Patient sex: M
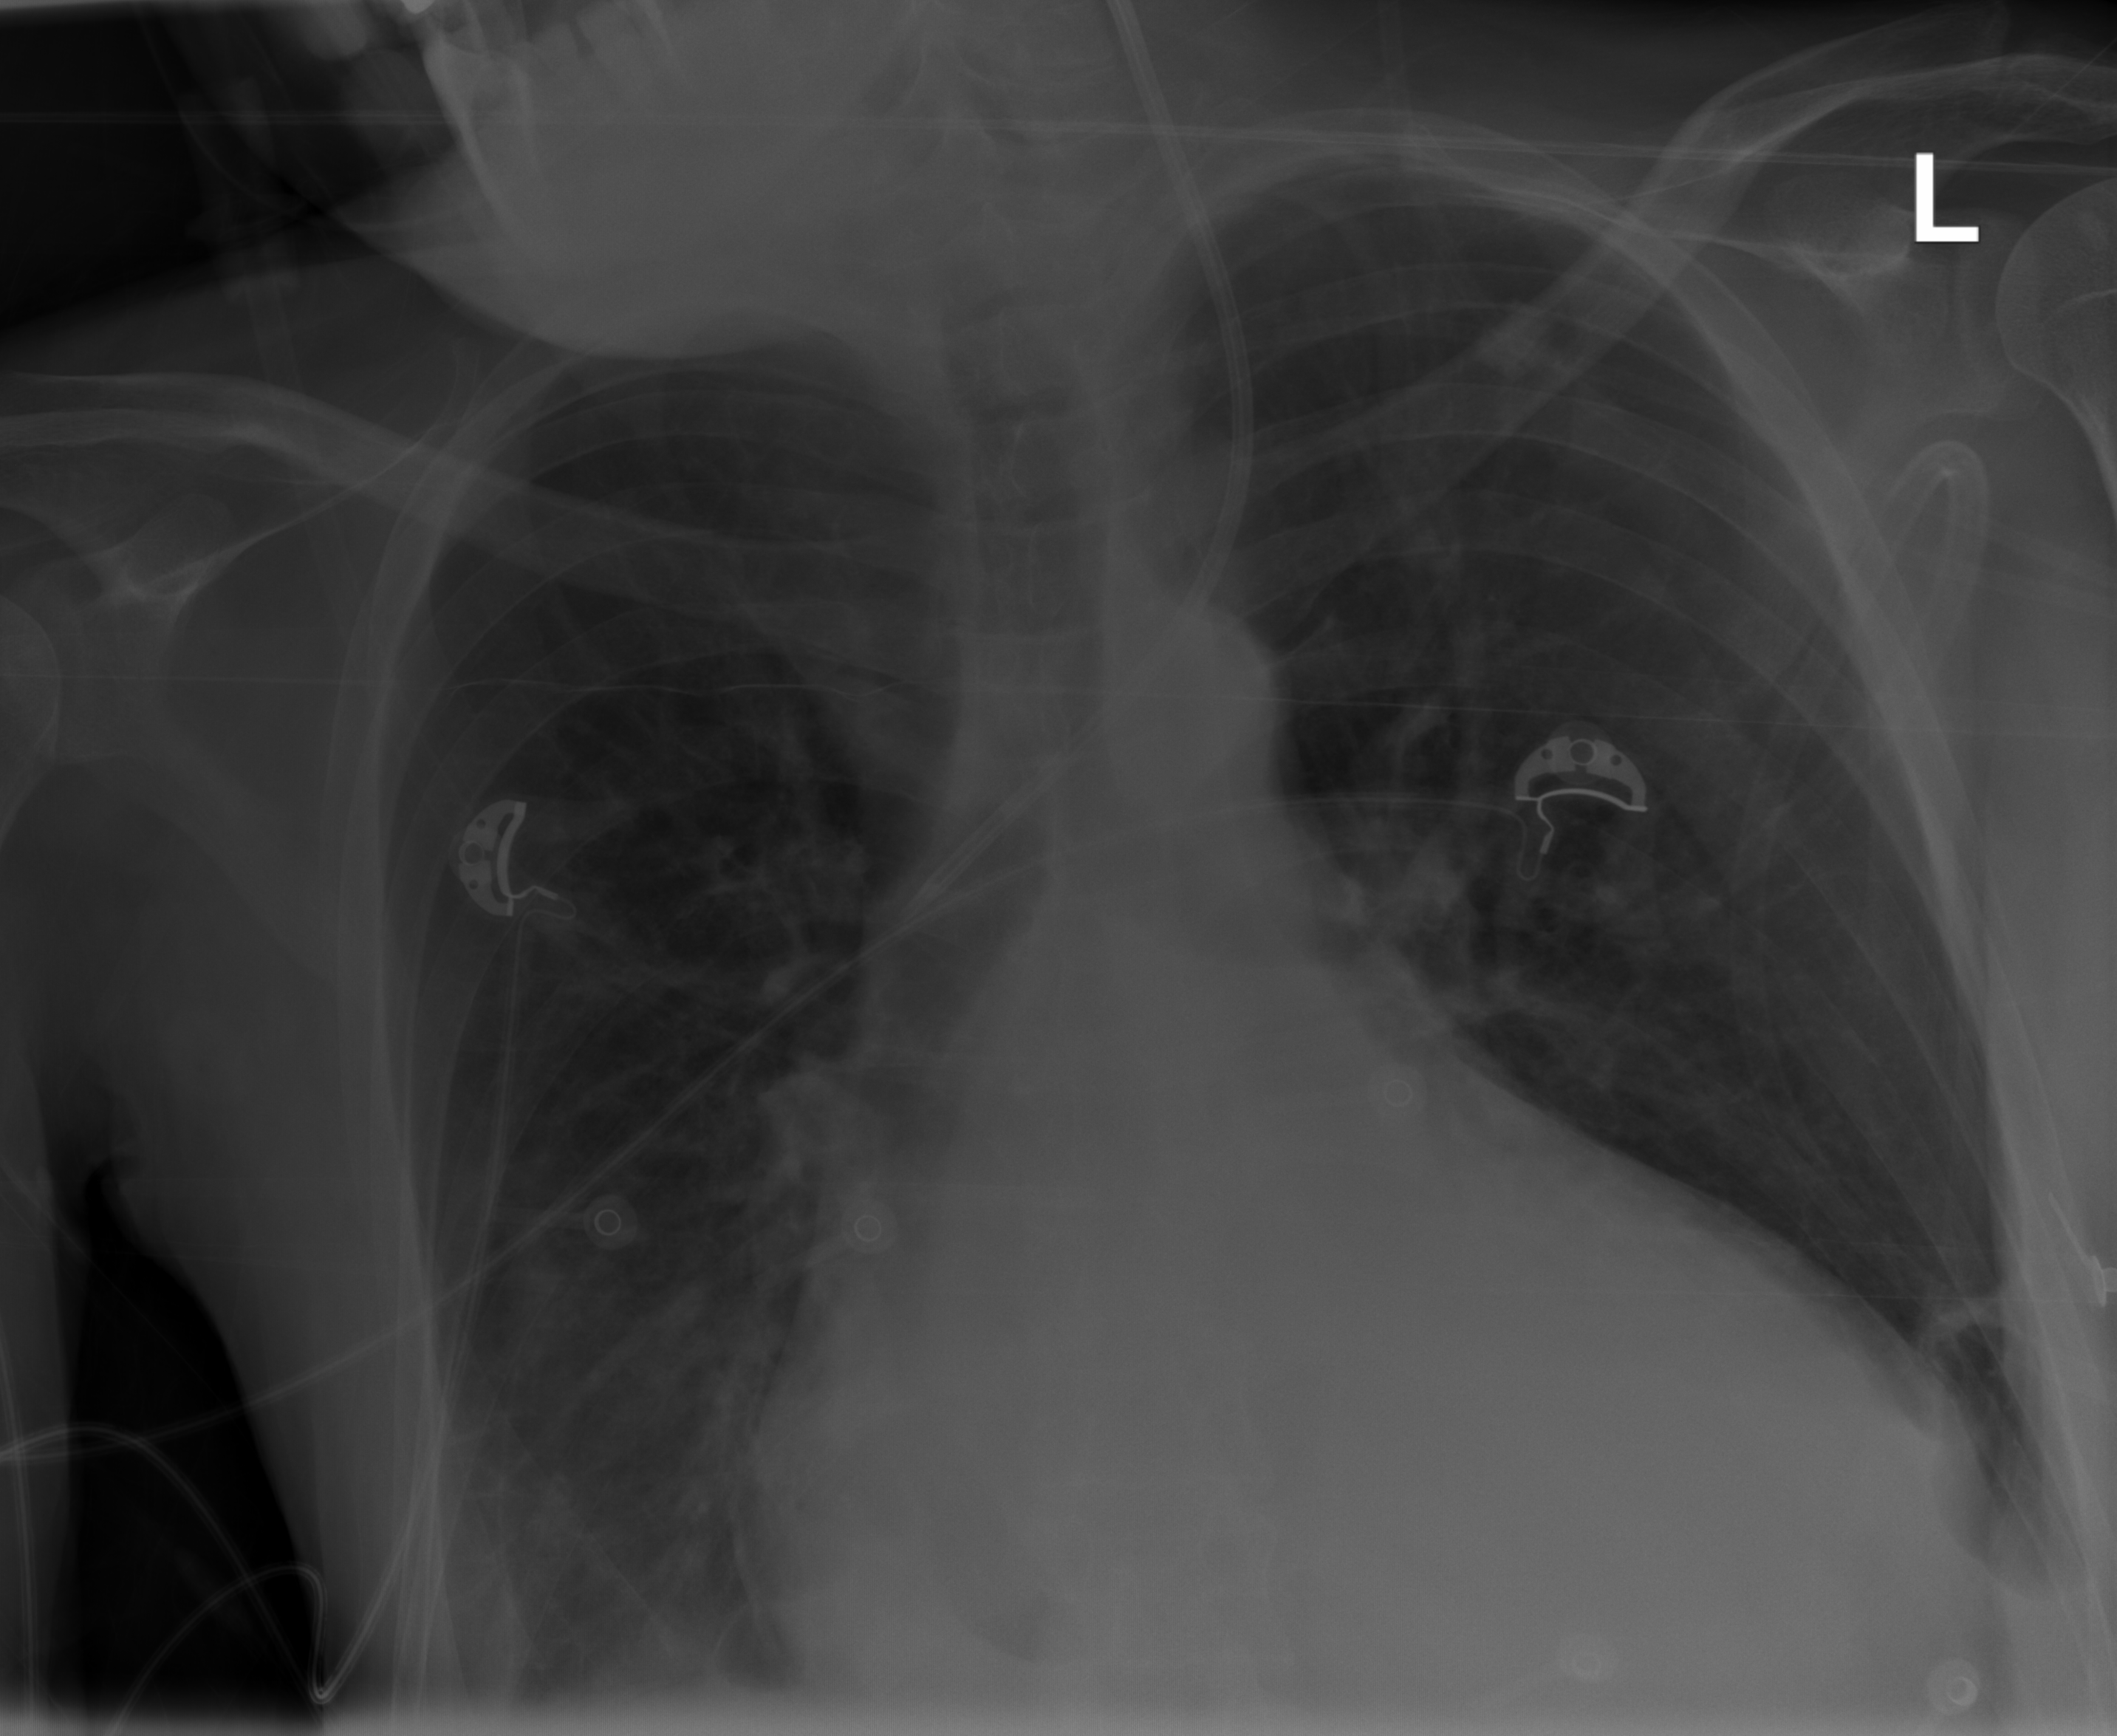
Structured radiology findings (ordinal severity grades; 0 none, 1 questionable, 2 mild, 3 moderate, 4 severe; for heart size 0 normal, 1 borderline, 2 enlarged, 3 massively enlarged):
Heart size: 3
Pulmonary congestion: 0
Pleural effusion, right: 2
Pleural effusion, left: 2
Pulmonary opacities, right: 0
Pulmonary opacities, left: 0
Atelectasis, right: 2
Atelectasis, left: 2